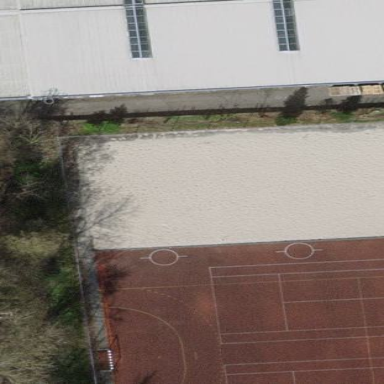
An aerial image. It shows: Volleyball pitch for leisure sports activities.